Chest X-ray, PA view. Patient: 48 years old, sex M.
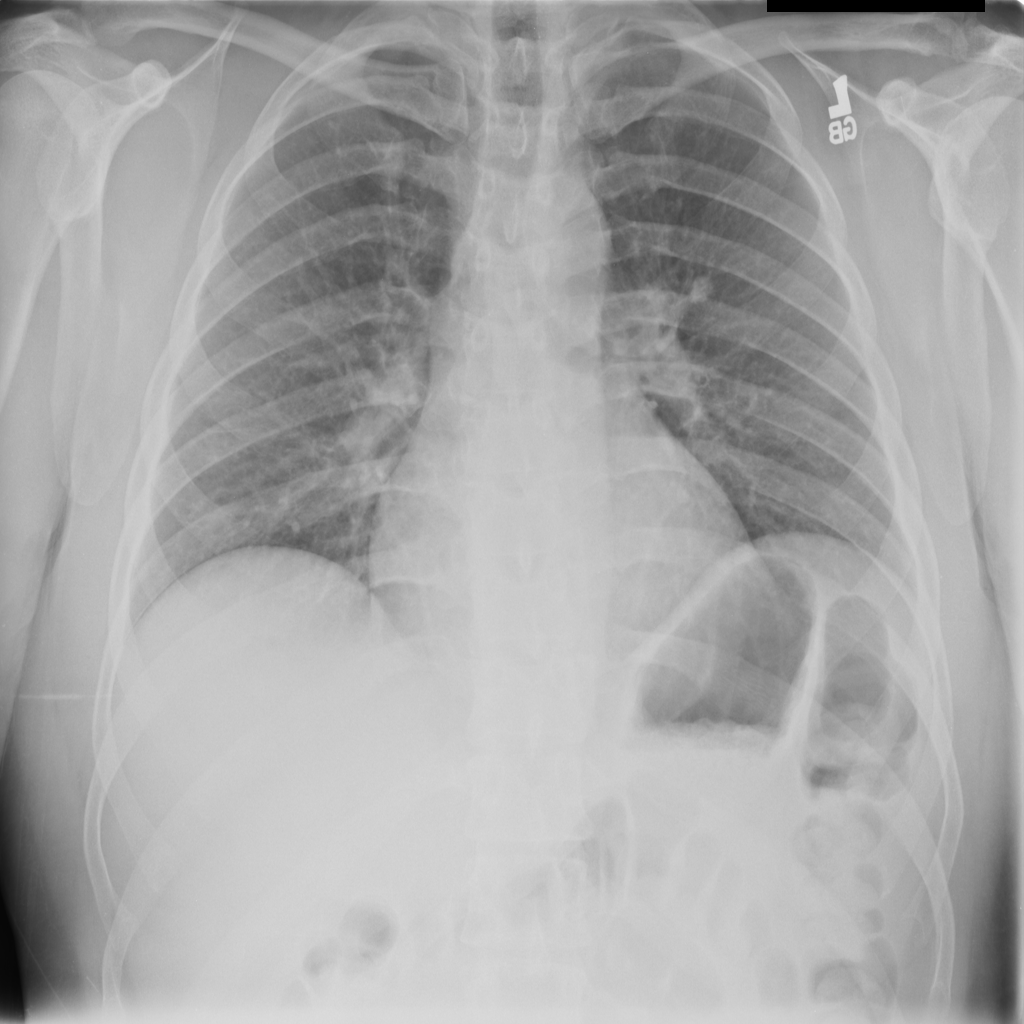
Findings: Nodule